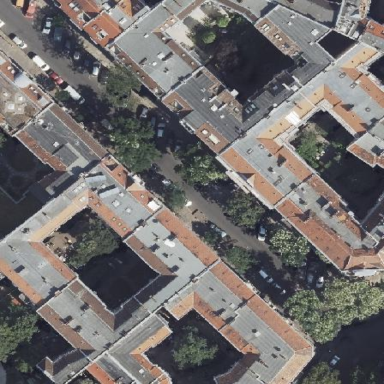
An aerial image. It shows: Asphalt road in residential area.